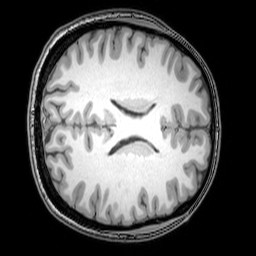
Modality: T1w
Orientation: axial
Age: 20
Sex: female
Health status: healthy
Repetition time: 0.081 s
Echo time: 0.037 s